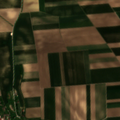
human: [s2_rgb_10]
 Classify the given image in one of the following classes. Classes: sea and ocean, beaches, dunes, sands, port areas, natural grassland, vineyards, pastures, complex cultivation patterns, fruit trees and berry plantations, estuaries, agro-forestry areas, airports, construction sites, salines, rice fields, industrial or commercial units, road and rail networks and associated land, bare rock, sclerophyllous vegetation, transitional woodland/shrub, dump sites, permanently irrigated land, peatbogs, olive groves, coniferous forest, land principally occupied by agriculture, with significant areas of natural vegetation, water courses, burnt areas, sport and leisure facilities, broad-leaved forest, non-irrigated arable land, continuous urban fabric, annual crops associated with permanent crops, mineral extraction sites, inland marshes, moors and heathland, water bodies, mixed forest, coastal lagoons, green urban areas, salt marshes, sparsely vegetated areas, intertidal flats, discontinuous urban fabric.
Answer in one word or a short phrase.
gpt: discontinuous urban fabric, non-irrigated arable land, land principally occupied by agriculture, with significant areas of natural vegetation